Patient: sex M, age 72
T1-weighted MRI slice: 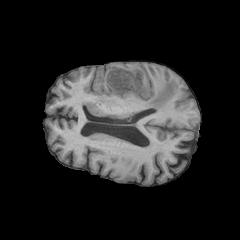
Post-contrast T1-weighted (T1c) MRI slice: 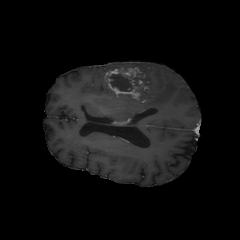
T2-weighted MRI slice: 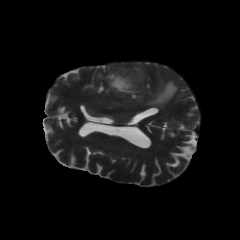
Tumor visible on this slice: yes
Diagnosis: Glioblastoma, IDH-wildtype
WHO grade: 4